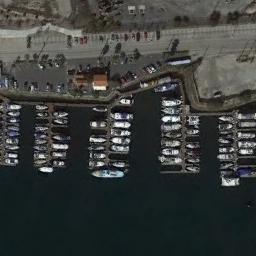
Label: harbor